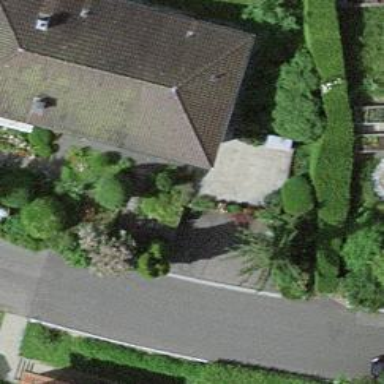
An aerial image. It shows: Garage.